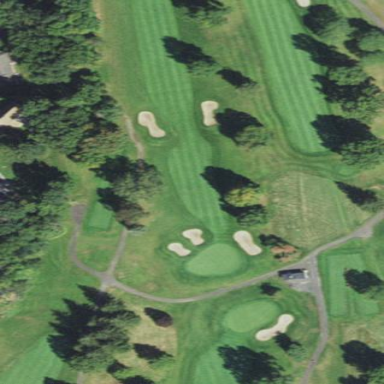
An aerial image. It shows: Golf fairway surrounded by grass.